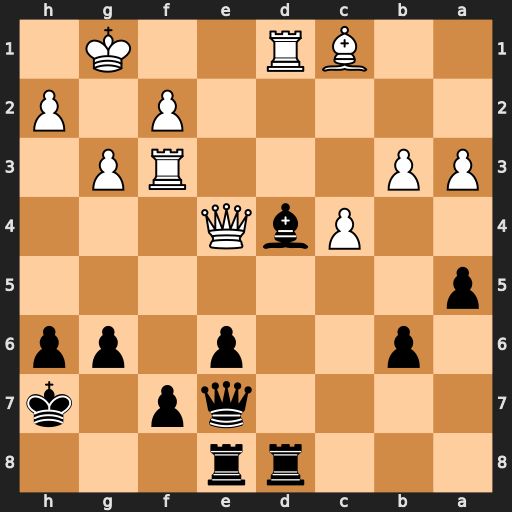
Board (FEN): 3rr3/4qp1k/1p2p1pp/p7/2PbQ3/PP3RP1/5P1P/2BR2K1
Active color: b
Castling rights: -
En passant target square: -
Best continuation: Bxf2+ Kxf2 Rxd1